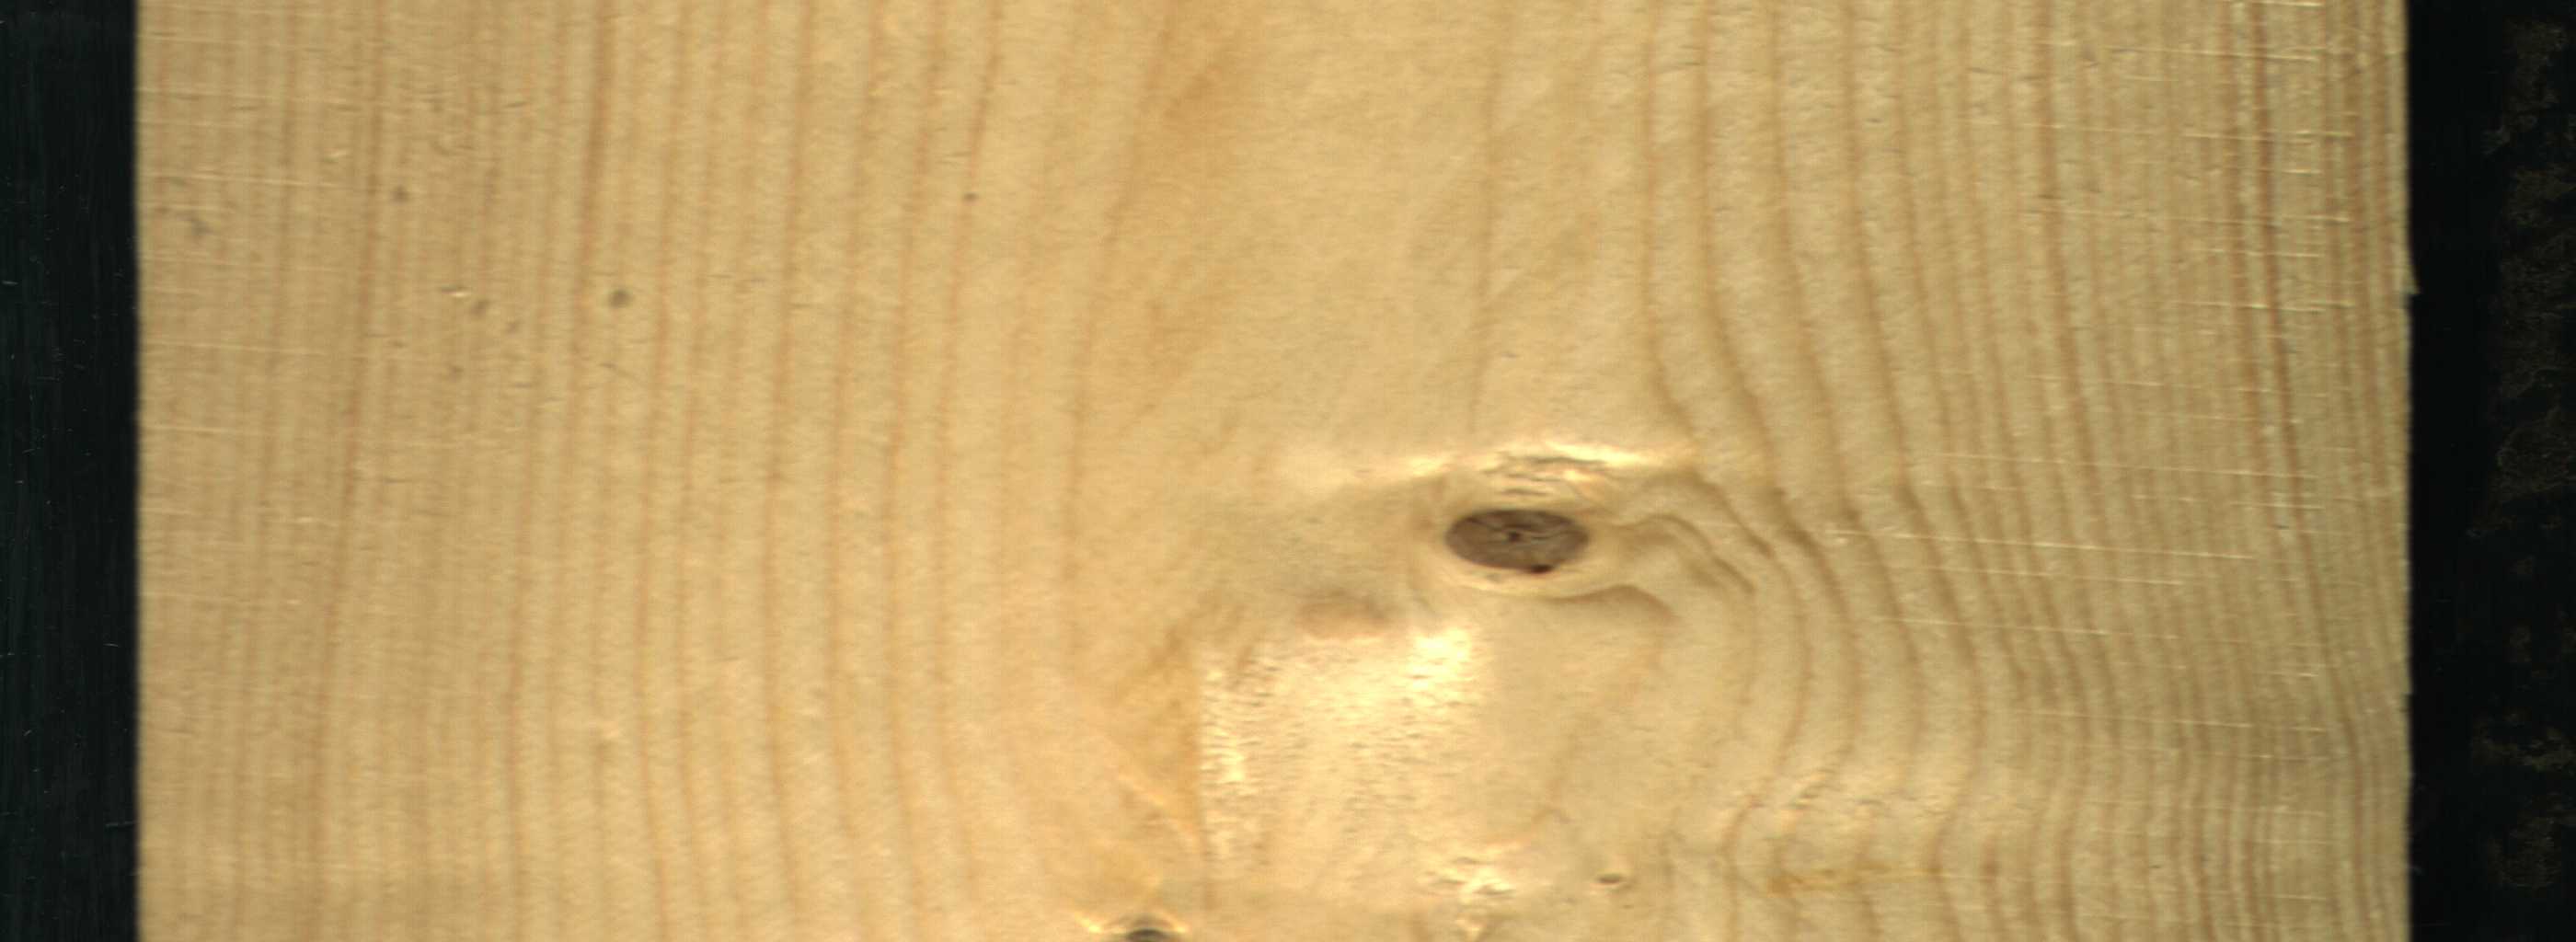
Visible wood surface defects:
Live_Knot
Live_Knot